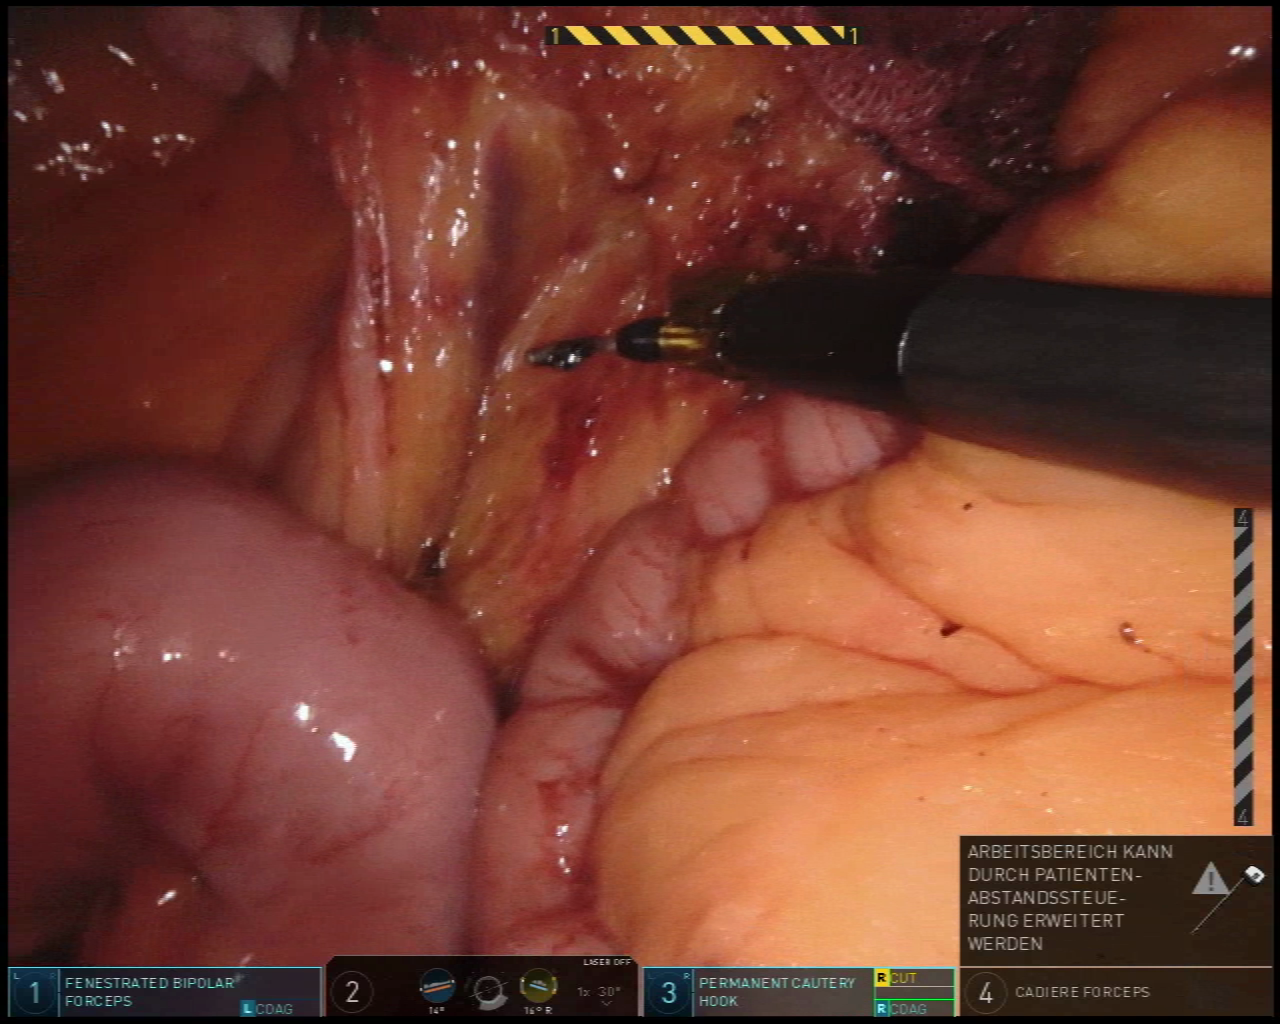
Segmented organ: intestinal_veins
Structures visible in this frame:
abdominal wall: no
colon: no
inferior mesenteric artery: no
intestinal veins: yes
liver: no
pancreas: no
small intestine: yes
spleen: no
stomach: no
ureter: no
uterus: no
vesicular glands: no